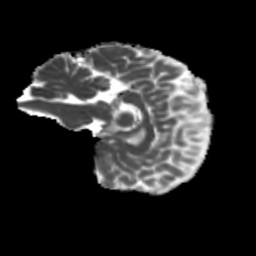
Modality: MD
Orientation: sagittal
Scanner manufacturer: siemens
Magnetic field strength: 3 T
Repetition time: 4 s
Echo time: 0.0594 s